Question: I'm having trouble understanding and configuring the Firebase cloud Firestone security rules.
I'm using Plugin.CloudFirestore.

With security fully released I can access. See the rule and code:
'''
match /{document=**} {
allow read: if true;
allow write: if true
}
public async Task<IQuerySnapshot> GetCollection(string collection)
{
var group = await CrossCloudFirestore.Current
.Instance
.GetCollectionGroup(collection)
.GetDocumentsAsync();
return group;
}
'''
now, with the rule below is not allowed, access is denied for lack of permission:
'''
match /Categorias/{document=**} {
allow read: if true;
allow write: if true
}
'''
like this: match / Categorias / {document = **} - I can only get data from specifying the document, I can't get the list of documents.
Please help me understand what I'm missing.
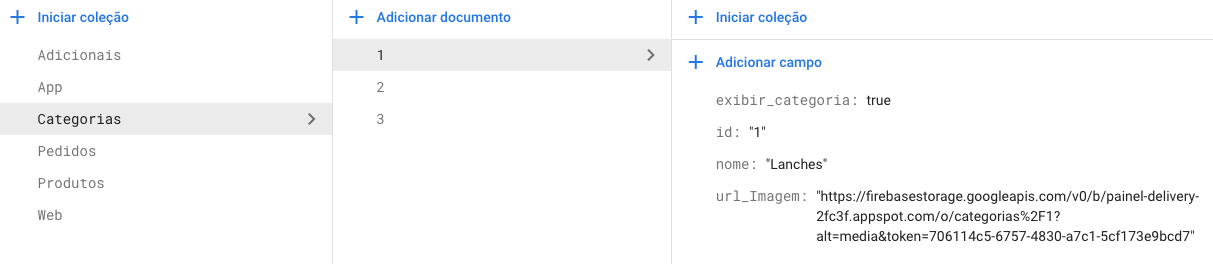
Answer: Firebase Support:
I have checked your case and you are using a recursive wildcard, its behavior depends on the rules version, I can see that you are using rules_version = '2', also you are using collection group queries because you use GetCollectionGroup instead GetCollection. Before using a collection group query, you must create an index that supports your collection group query. You can create an index through an error message, the console, or the Firebase CLI. You must also create rules that allow your collection group queries. Your security rules could be:
rules_version = '2';
service cloud.firestore {
match /databases/{database}/documents {
'''
// Authenticated users can query the Categorias collection group
// Applies to collection Categorias and
// single document retrievals
match /{document=**} {
allow read: if request.auth != null; //These conditions could change
}
match /Categorias/{document=**} {
// Only a post's author can write to a post
allow write: if request.auth != null && request.auth.uid == resource.data.author; //These conditions could change
}
'''
}
}
I don't know if you are using a recursive wildcard for any particular reason, but checking your data structure, you can simplify your security rules using version 1 and a simple wildcard instead. Also, you should use GetCollection to obtain the collection.